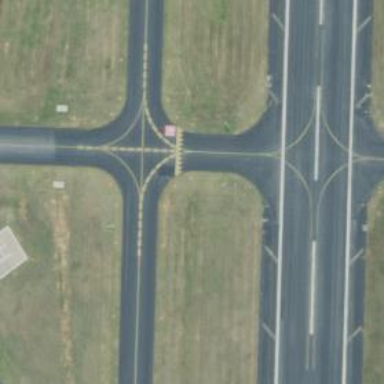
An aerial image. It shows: View of taxiway at the airport.